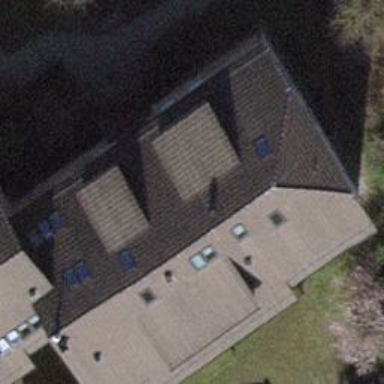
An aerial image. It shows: Building with tiled roof.